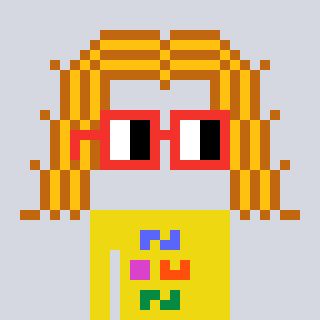
a pixel art character with square red glasses, a hair-shaped head and a yellow-colored body on a cool background